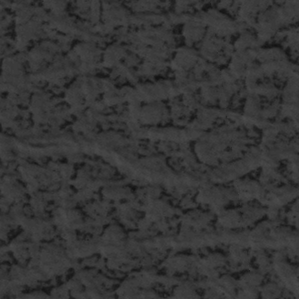
Label: frost